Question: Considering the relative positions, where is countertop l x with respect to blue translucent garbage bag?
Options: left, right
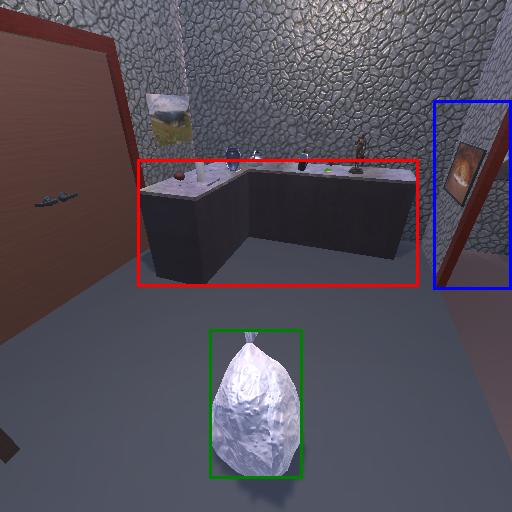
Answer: left